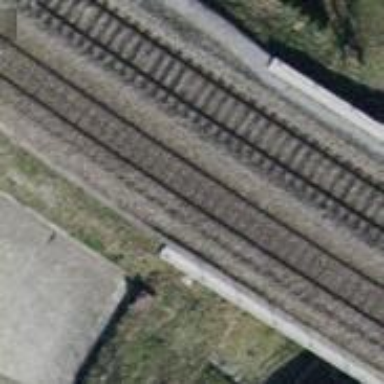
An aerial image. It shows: Railway bridge with electrified tracks and single contact line.